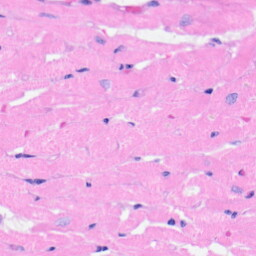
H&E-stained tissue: Heart